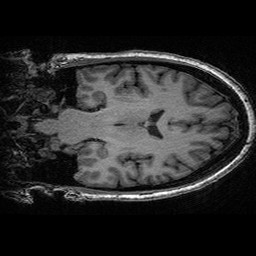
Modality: T1w
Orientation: coronal
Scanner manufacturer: ge
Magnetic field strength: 3 T
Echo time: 0.00318 s